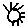
Label: sun